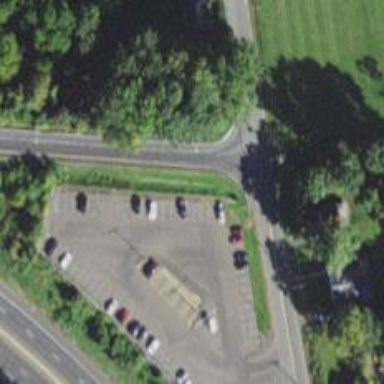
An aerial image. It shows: Parking aisle designated as service road.